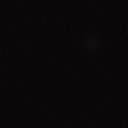
Screen state: off